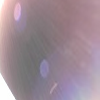
Label: sunburn